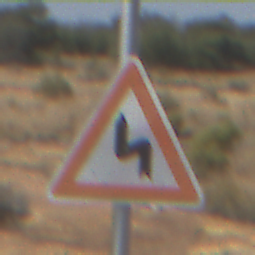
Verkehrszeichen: DoppelkurveZunaechstLinks
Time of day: Midday
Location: Outdoor (Nature)
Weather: PartlyCloudy
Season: NotSpecified
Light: Natural